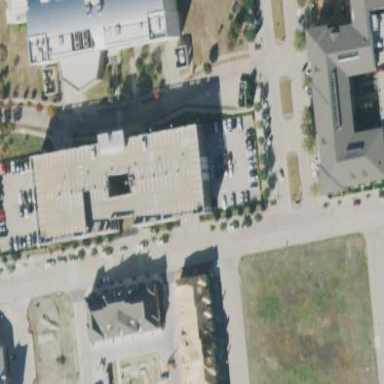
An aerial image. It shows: Multi-storey garage building used for parking.